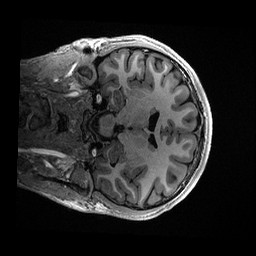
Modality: T1w
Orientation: coronal
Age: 19
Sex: male
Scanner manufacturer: ge
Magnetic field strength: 3 T
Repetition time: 0.006952 s
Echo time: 0.00292 s